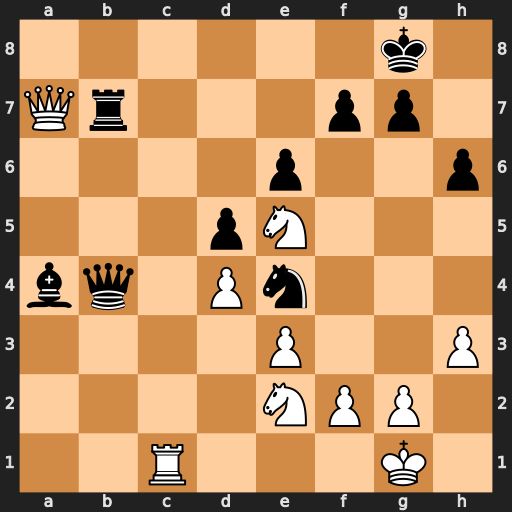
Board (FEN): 6k1/Qr3pp1/4p2p/3pN3/bq1Pn3/4P2P/4NPP1/2R3K1
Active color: w
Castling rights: -
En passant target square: -
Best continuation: Rc8+ Kh7 Qa8